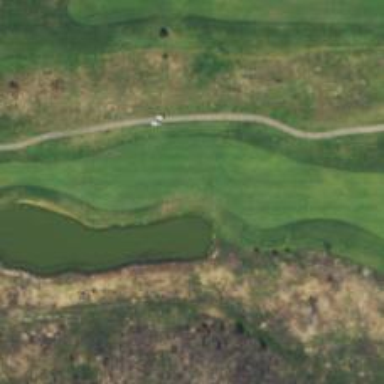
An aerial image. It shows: Golf hole.